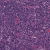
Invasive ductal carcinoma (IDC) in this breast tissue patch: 0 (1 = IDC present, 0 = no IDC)